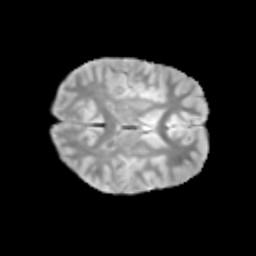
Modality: T2w
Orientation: axial
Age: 10
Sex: male
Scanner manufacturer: siemens
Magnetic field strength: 3 T
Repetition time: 3.8 s
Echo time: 0.07 s